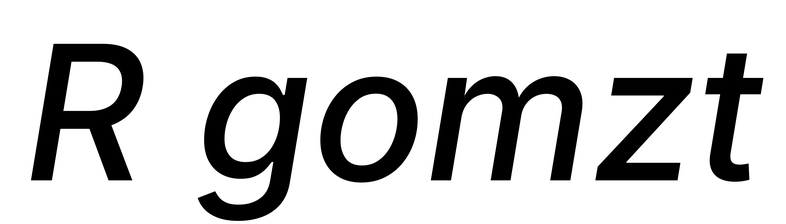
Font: Inter-Italic_Medium_Italic